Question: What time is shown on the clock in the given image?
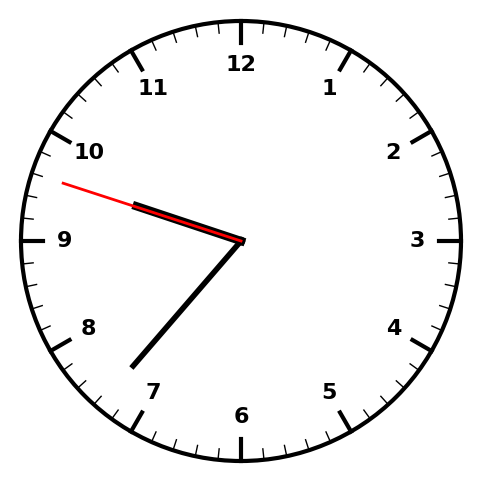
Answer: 09:36:48